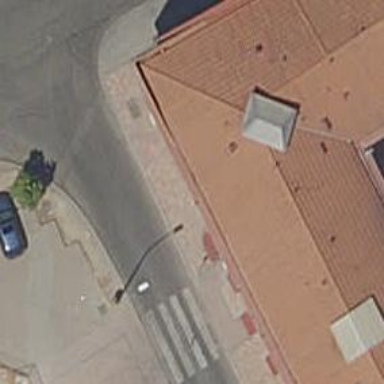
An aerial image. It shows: Restaurant.